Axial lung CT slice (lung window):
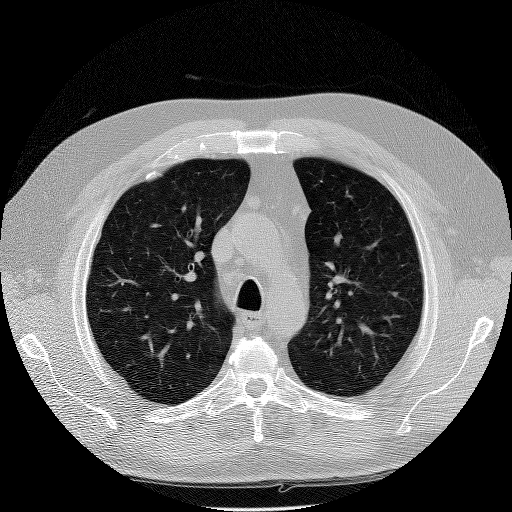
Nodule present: no